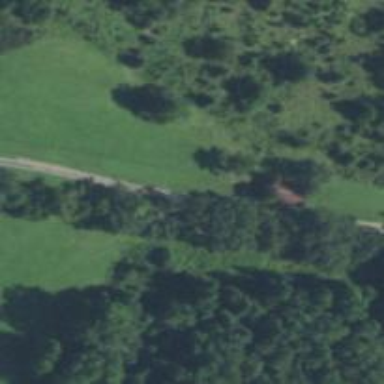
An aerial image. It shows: Driveway.